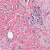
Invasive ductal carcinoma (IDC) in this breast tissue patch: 1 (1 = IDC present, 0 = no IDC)